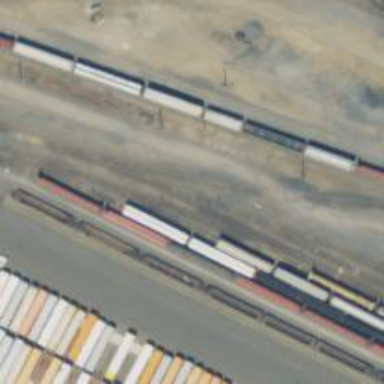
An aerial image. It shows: Railway yard.